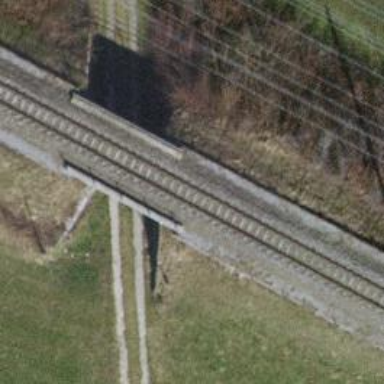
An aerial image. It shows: Narrow-gauge railway bridge with electrified tracks and single track passing over it.